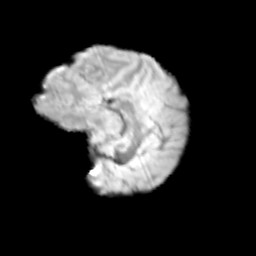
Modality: T2w
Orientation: sagittal
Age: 11
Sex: female
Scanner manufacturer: siemens
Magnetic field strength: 3 T
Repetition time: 3.8 s
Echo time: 0.07 s